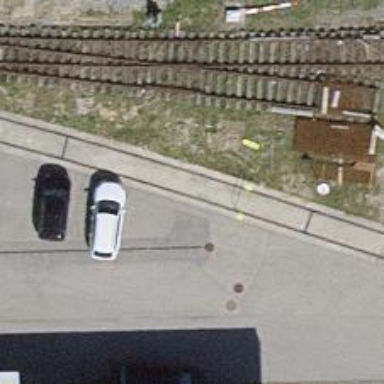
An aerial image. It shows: Single-track electrified railway service yard with contact line for trains.